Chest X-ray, AP view. Patient: 39 years old, sex M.
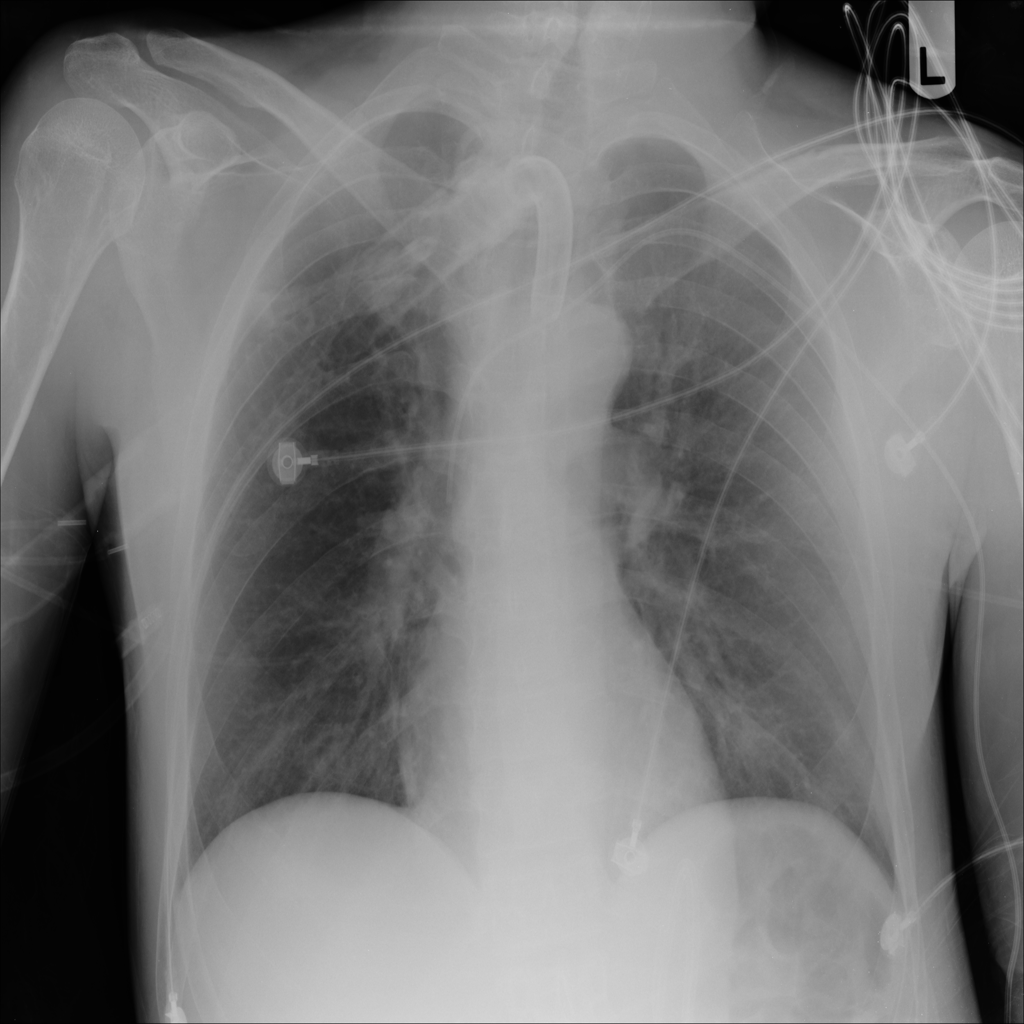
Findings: No Finding